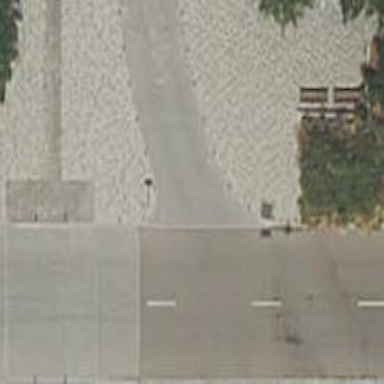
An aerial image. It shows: Road with "give way" sign.